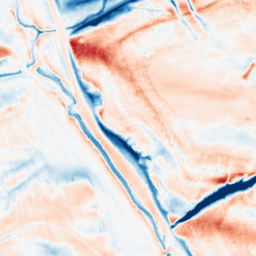
Category: classical
Decomposition family: gaussian_anisotropic
Decomposition parameters: sigma_x: 2
sigma_y: 10
Upsampling method: linear_exact
Upsampling parameters: scale: 2
Upsampling scale: 2